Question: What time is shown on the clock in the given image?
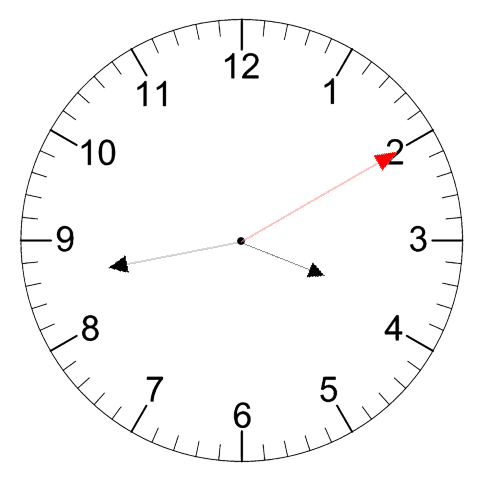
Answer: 03:43:10